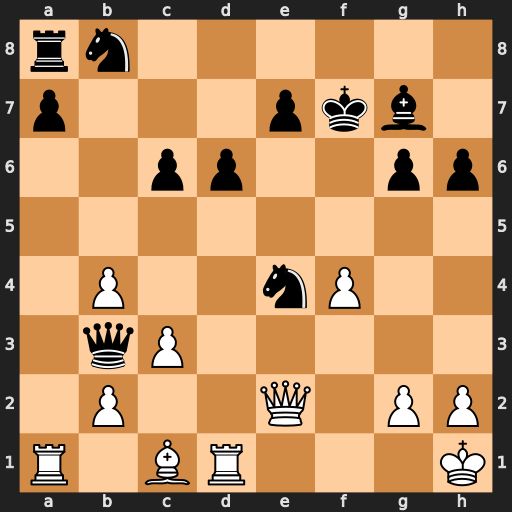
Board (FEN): rn6/p3pkb1/2pp2pp/8/1P2nP2/1qP5/1P2Q1PP/R1BR3K
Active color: w
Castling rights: -
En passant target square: -
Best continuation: Re1 Qe6 Qxe4 Qxe4 Rxe4